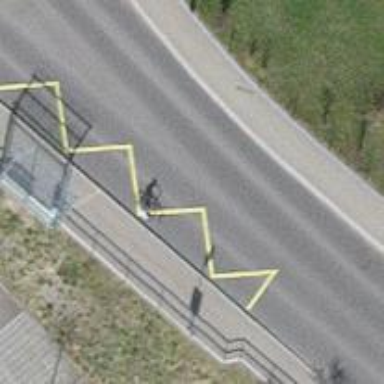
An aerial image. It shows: Bus stop equipped with public transport stop position.